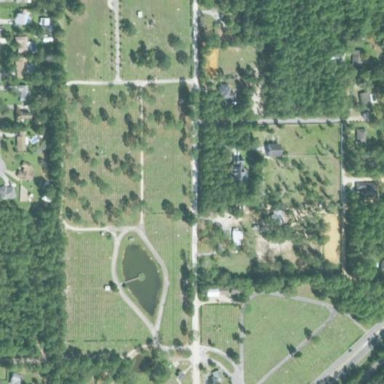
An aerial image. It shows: Cemetery.